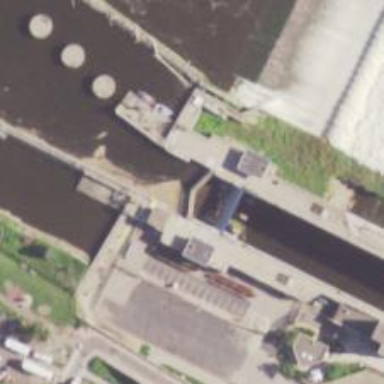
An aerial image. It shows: Lock gate on waterway.